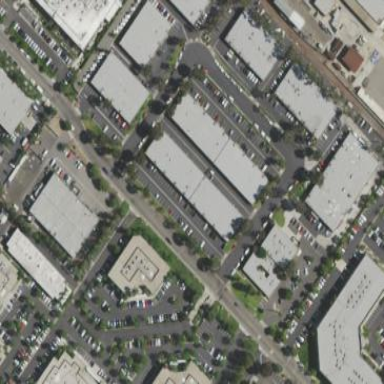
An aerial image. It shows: Commercial building.